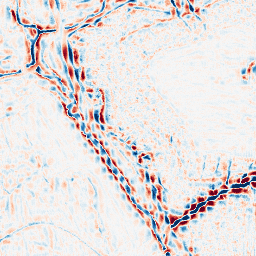
Category: wavelet
Decomposition family: wavelet_biorthogonal
Decomposition parameters: wavelet: bior4.4
level: 3
Upsampling method: fft_zeropad
Upsampling parameters: scale: 4
Upsampling scale: 4